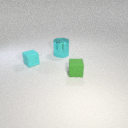
small cyan rubber cube to the left of small green rubber cube